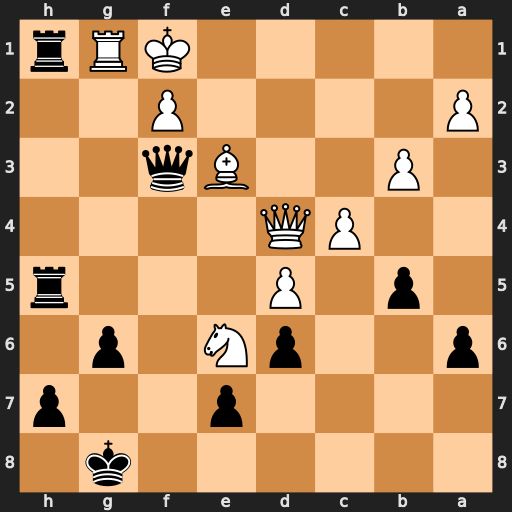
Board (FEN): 6k1/4p2p/p2pN1p1/1p1P3r/2PQ4/1P2Bq2/P4P2/5KRr
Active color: b
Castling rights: -
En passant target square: -
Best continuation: Rxg1+ Kxg1 Qh1#